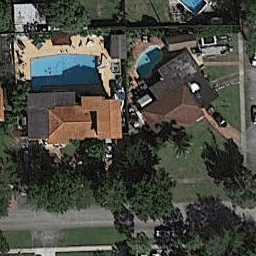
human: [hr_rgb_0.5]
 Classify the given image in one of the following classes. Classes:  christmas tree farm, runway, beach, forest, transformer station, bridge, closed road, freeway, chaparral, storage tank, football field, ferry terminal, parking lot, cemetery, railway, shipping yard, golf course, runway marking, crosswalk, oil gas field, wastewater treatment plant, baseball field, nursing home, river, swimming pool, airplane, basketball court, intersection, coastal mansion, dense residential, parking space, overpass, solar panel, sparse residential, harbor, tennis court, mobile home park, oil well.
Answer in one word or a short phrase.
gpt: coastal mansion